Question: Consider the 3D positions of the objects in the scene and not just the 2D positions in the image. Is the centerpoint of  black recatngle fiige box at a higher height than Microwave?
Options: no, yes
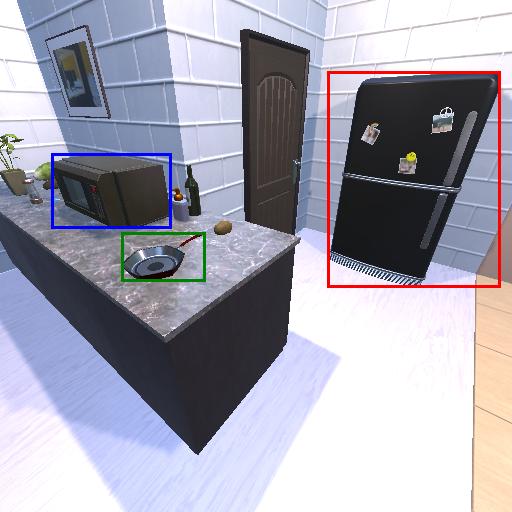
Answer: no